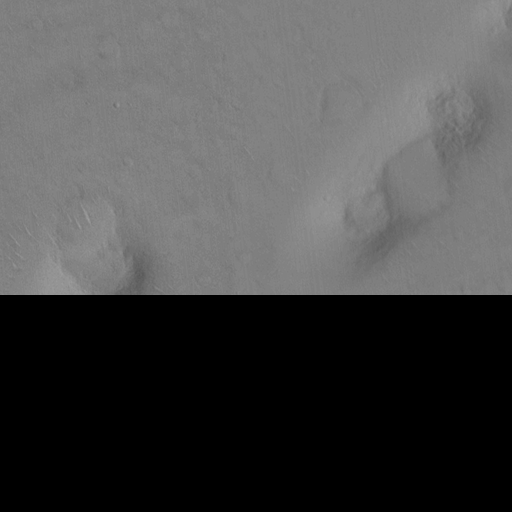
Classes present: Background, Cone